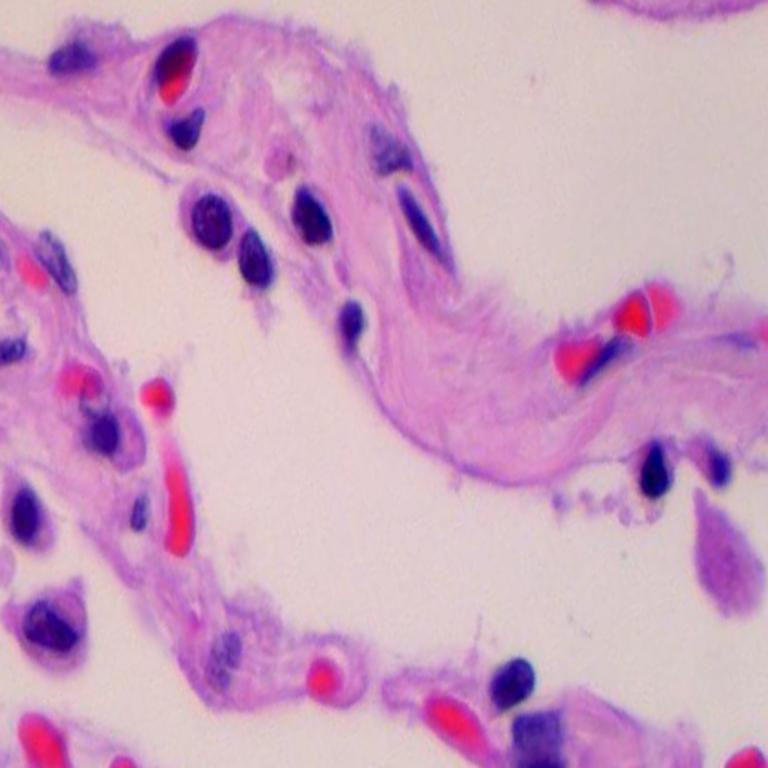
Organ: lung
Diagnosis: benign